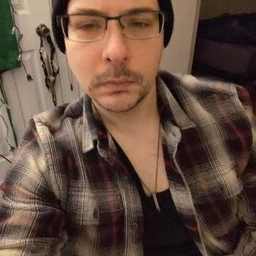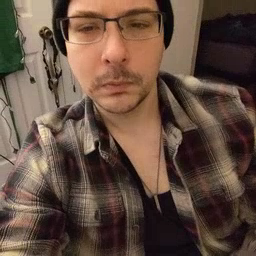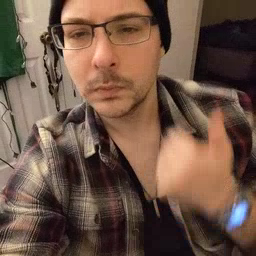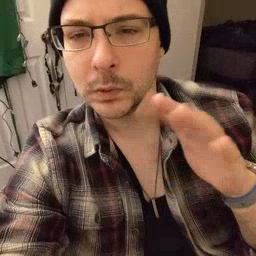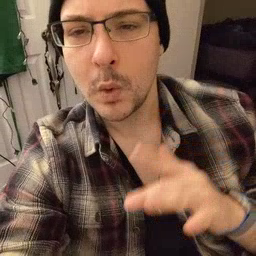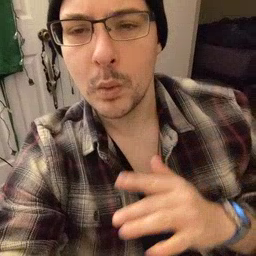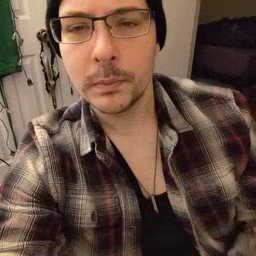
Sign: snow